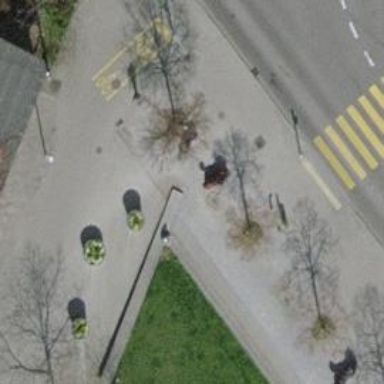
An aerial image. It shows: Avenue lined with trees.